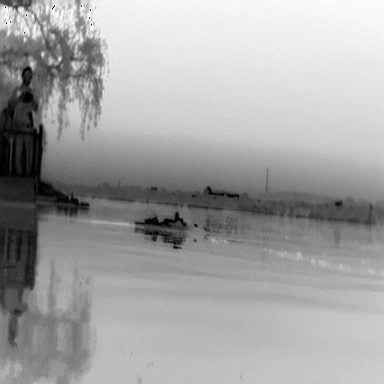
There are two warships in the infrared image.